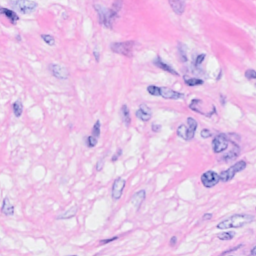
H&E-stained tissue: Breast